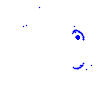
Particle: pion